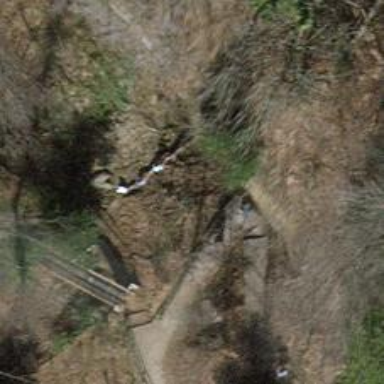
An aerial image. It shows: Compacted steps on the road.